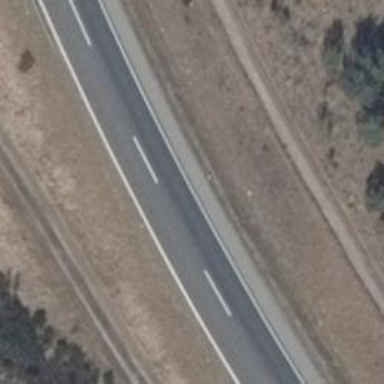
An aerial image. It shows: Motorway link.